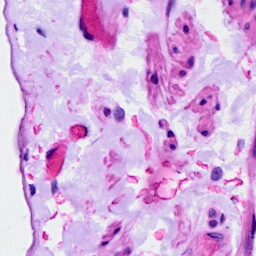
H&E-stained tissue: Ovarian